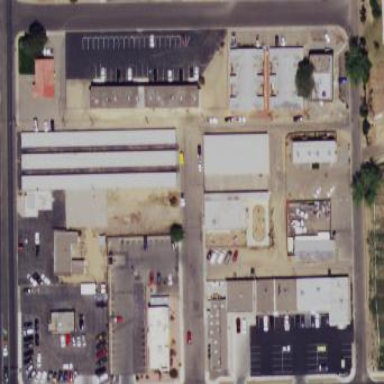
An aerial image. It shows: Commercial area.